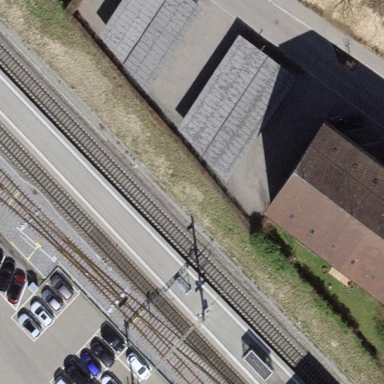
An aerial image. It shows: View of roof of building.